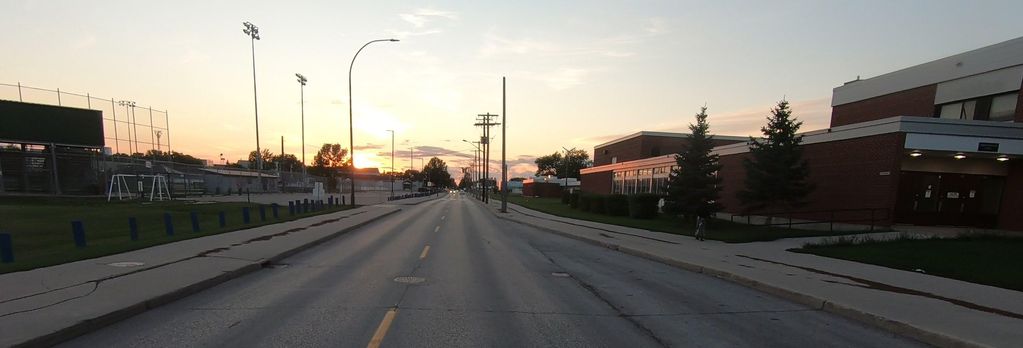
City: winnipeg